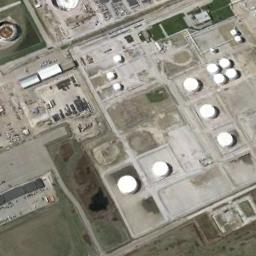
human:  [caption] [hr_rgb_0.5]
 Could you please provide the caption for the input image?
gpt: There are several buildings beside the storage tanks .

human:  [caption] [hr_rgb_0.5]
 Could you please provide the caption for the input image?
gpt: There are many neatly arranged storage tanks and many pipelines in the factory, And there is a lawn next to the factory .

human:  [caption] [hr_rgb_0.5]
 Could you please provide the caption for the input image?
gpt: There are many storage tanks on the bare land next to the grass .

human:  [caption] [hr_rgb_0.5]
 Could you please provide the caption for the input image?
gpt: The storage tanks here are half white and half black .

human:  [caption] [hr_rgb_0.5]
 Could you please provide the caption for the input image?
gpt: There are some white storage tanks of different sizes .